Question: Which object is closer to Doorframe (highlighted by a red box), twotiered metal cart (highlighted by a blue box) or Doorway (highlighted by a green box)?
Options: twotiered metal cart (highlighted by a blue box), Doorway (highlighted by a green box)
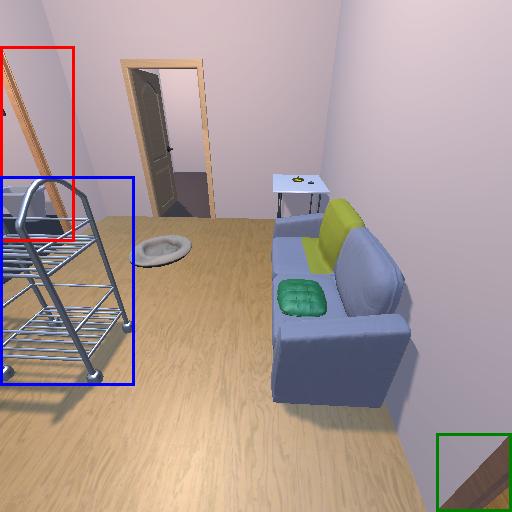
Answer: twotiered metal cart (highlighted by a blue box)